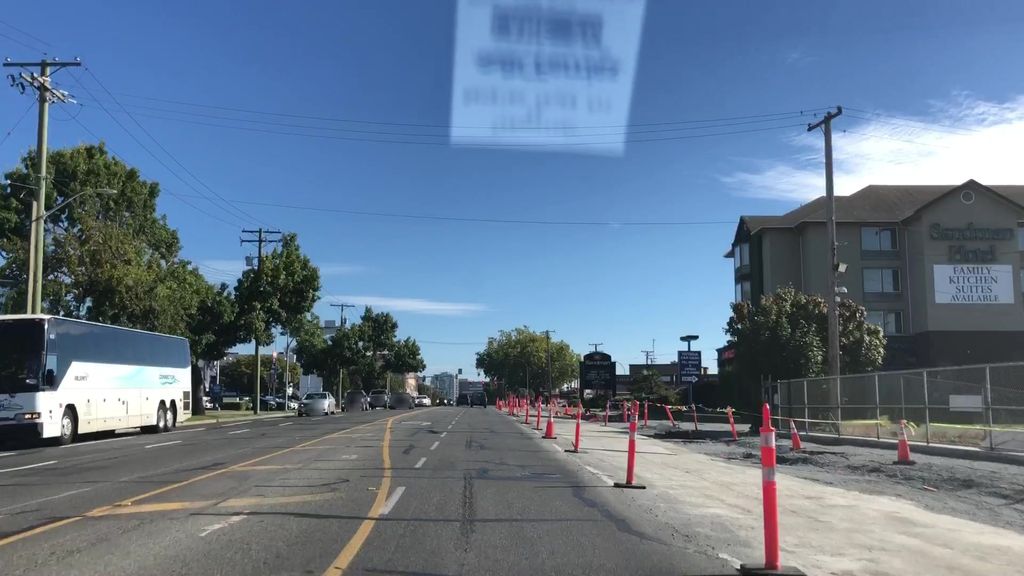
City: victoria